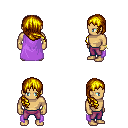
a pixel art fantasy rpg character, male body template, human, tanned skin, lavender cape, magenta pants, blonde right-swept hairstyle, bracelets, four views (front, back, left, right), 2x2 character sprite sheet, small pixel art, hard edges, no anti-aliasing